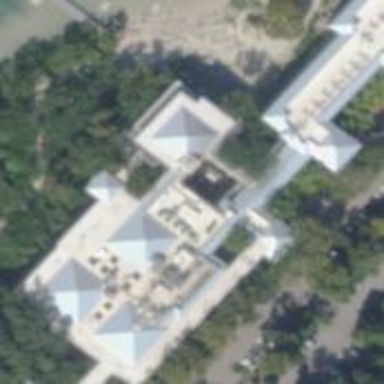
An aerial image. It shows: Hotel building.